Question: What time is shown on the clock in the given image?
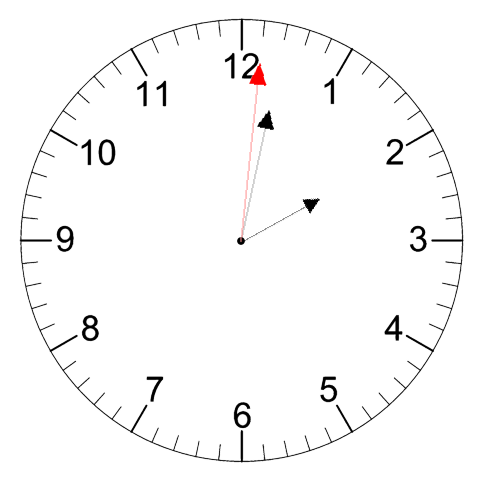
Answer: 02:02:01